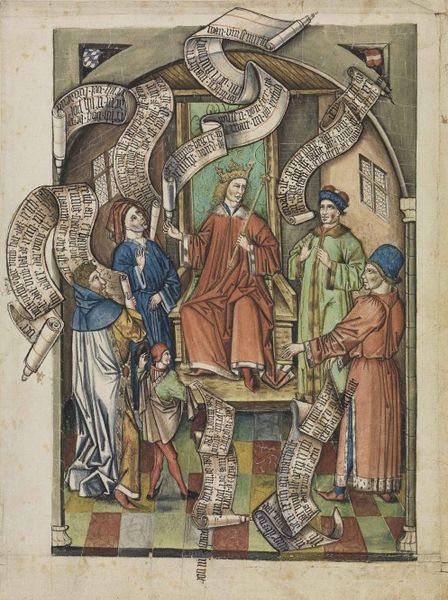
Titel: König mit Ratgebern
Künstler: Anonym (15. Jh. D)
Standort: Karlsruhe
Institution: Staatliche Kunsthalle Karlsruhe
Schlagwörter: blau, gott, mann, umhang, frauen, gelb, grün, menschen, ocker, sitzen, braun, bunt, fenster, grau, hut, hüte, kariert, kleid, kleider, kopfbedeckungen, männer, raum, schwarz, stuhl, säule, säulen, tür, zeichnung, zimmer, haus, rot, haube, kappe, mütze, mützen, bibel, diener, falten, kleidung, rahmen, fünf, gelehrte, niederlande, kirche, boden, gewand, sitzend, decke, gewänder, kind, personen, brosche, krone, kopfbedeckung, farbig, schrift, papier, bogen, fußboden, schuhe, stab, beige, hof, figuren, banner, arch, blue, chair, church, column, court, crown, folds, gefolge, hall, hands, hat, kaiser, king, könig, men, people, priest, red, religious, robes, thron, throne, white, window, discussion, dress, green, grey, old, painting, robe, room, sitting, table, woman, yellow, print, brown, floor, junge, rechtecke, karos, knabe, buch, bayern, religion, druck, seite, fliesen, text, volk, herrscher, kacheln, mosaik, fürst, stift, rolle, pergament, quadrate, christus, man, roman, mittelalter, strumpfhose, priester, background, building, orange, german, germany, mönch, audienz, predigt, diskussion, boy, child, schriftrolle, scroll, heilige, zwerg, monarchie, verehrung, drawing, paper, maria, color, purple, cap, fabric, cartoon, hats, illustration, miniatur, saint, sakral, pen, writing, hofstaat, hofnarr, kasper, handschrift, zepter, rubin, letters, door, small, post, peasants, duke, royal, botschaft, ancient, clothes, archway, history, renaissance, latein, jesus, square, schriftrollen, art, spruchband, shoes, nachricht, monks, medieval, schriftband, schrif, berater, rat, legs, book, checkers, christ, buchmalerei, thronen, fibel, colour, fresco, paint, regieren, evangelisten, bodenfliesen, jester, spruchbänder, schriftbänder, script, thesen, gefolgschaft, christianity, clothing, grid, saints, tan, bible, stick, page, scepter, sceptor, sceptre, kid, standing, lord, illumination, thrown, ties, mural, royalty, latin, sal, tiles, words, manuscript, mönsch, tile, icon, monarchy, queen, leggings, pages, servants, holding, merchants, monarch, ruler, septer, middle, messy, magdalena, yelow, kingdom, scrolls, rolls, language, law, scripture, paiting, twitter 1.0, six, medival, fiefdom, early renaissance, banderoles, book of hours, scribe, checker, ruelr, re, rennaissance, scrols, srolls, tile floor, kings, donator, tradition, medievale, medioevo, cristo, trono, squire, five people, kizgp, council, advisors, eckige falten, prayers, schriftbänder könig, laws, rule, kin, floar, six people, thronkönig, handss, little man, papirus, buzen, queem, epter